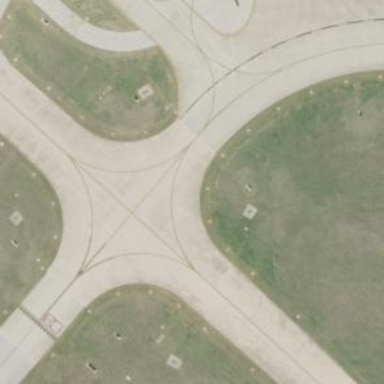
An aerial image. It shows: View of taxiway at the airport.